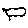
Label: cloud